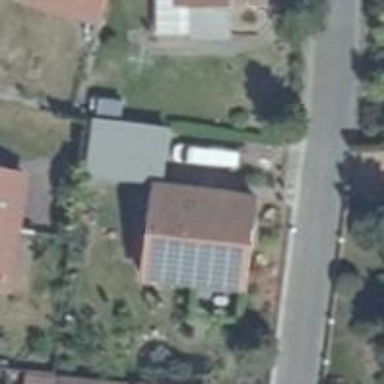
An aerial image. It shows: Solar photovoltaic panel generating electricity through small installation.